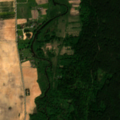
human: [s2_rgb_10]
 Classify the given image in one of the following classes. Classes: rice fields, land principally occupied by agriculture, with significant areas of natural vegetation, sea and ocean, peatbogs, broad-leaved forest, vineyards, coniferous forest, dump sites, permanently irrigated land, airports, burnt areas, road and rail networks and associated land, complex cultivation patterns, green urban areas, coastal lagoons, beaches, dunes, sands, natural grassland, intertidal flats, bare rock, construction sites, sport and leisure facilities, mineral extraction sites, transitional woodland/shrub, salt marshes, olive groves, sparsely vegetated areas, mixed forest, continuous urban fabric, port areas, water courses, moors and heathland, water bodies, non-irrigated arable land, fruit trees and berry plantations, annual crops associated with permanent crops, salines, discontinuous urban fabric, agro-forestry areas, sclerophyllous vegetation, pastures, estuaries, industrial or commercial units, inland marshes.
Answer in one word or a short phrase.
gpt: non-irrigated arable land, land principally occupied by agriculture, with significant areas of natural vegetation, broad-leaved forest, coniferous forest